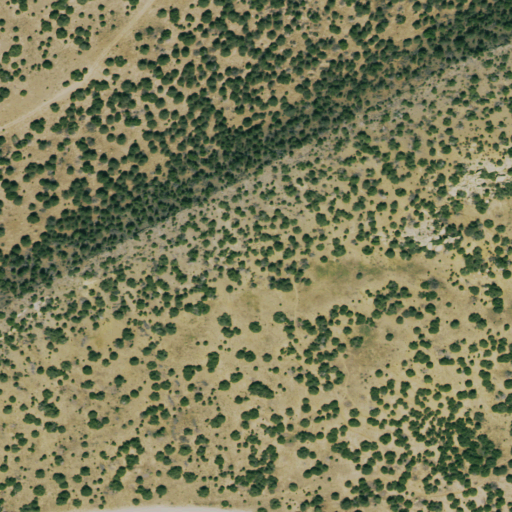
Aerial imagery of ridge(s) in Colorado named The Hogback containing shrub, evergreen forest, and grassland